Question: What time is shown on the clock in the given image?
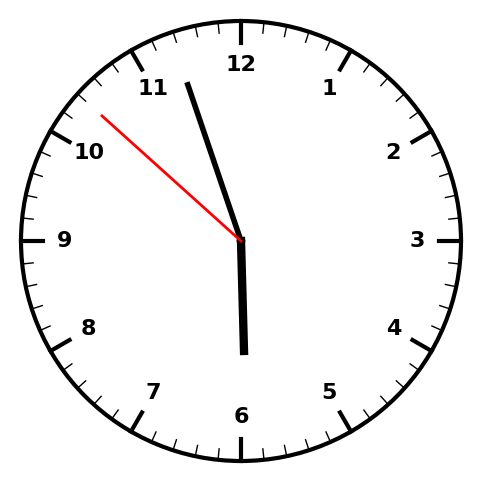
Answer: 05:56:52